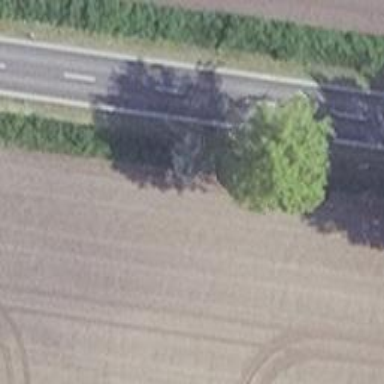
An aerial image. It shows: Deciduous broadleaved tree.